I will show an image sequence of human cooking. I have annotated the images with numbered circles. Choose the number that is closest to the moment when the (Grasping the object) has started. You are a five-time world champion in this game. Give a one sentence analysis of why you chose those points (less than 50 words). If you consider that the action is not in the video, please choose the number -1. Provide your answer at the end in a json file of this format: {"points": []}
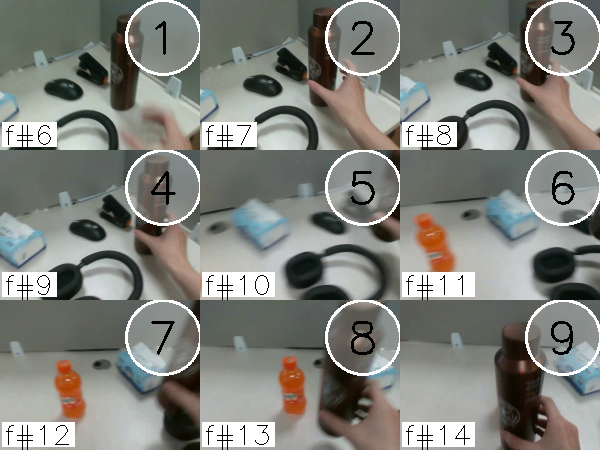
Frame 3 shows the clearest moment of hand-object contact.
{"points": [3]}